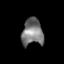
Tissue: skin
Cell type: Epithelial cells
Senescence score: 0.2791
Nuclear area (px): 555
Mean DAPI intensity: 120.969